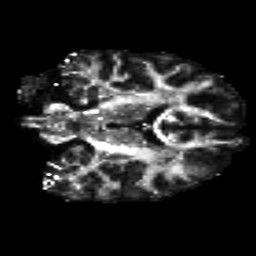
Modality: FA
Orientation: coronal
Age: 18
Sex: male
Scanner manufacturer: siemens
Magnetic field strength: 3 T
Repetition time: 8.8 s
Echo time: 0.085 s